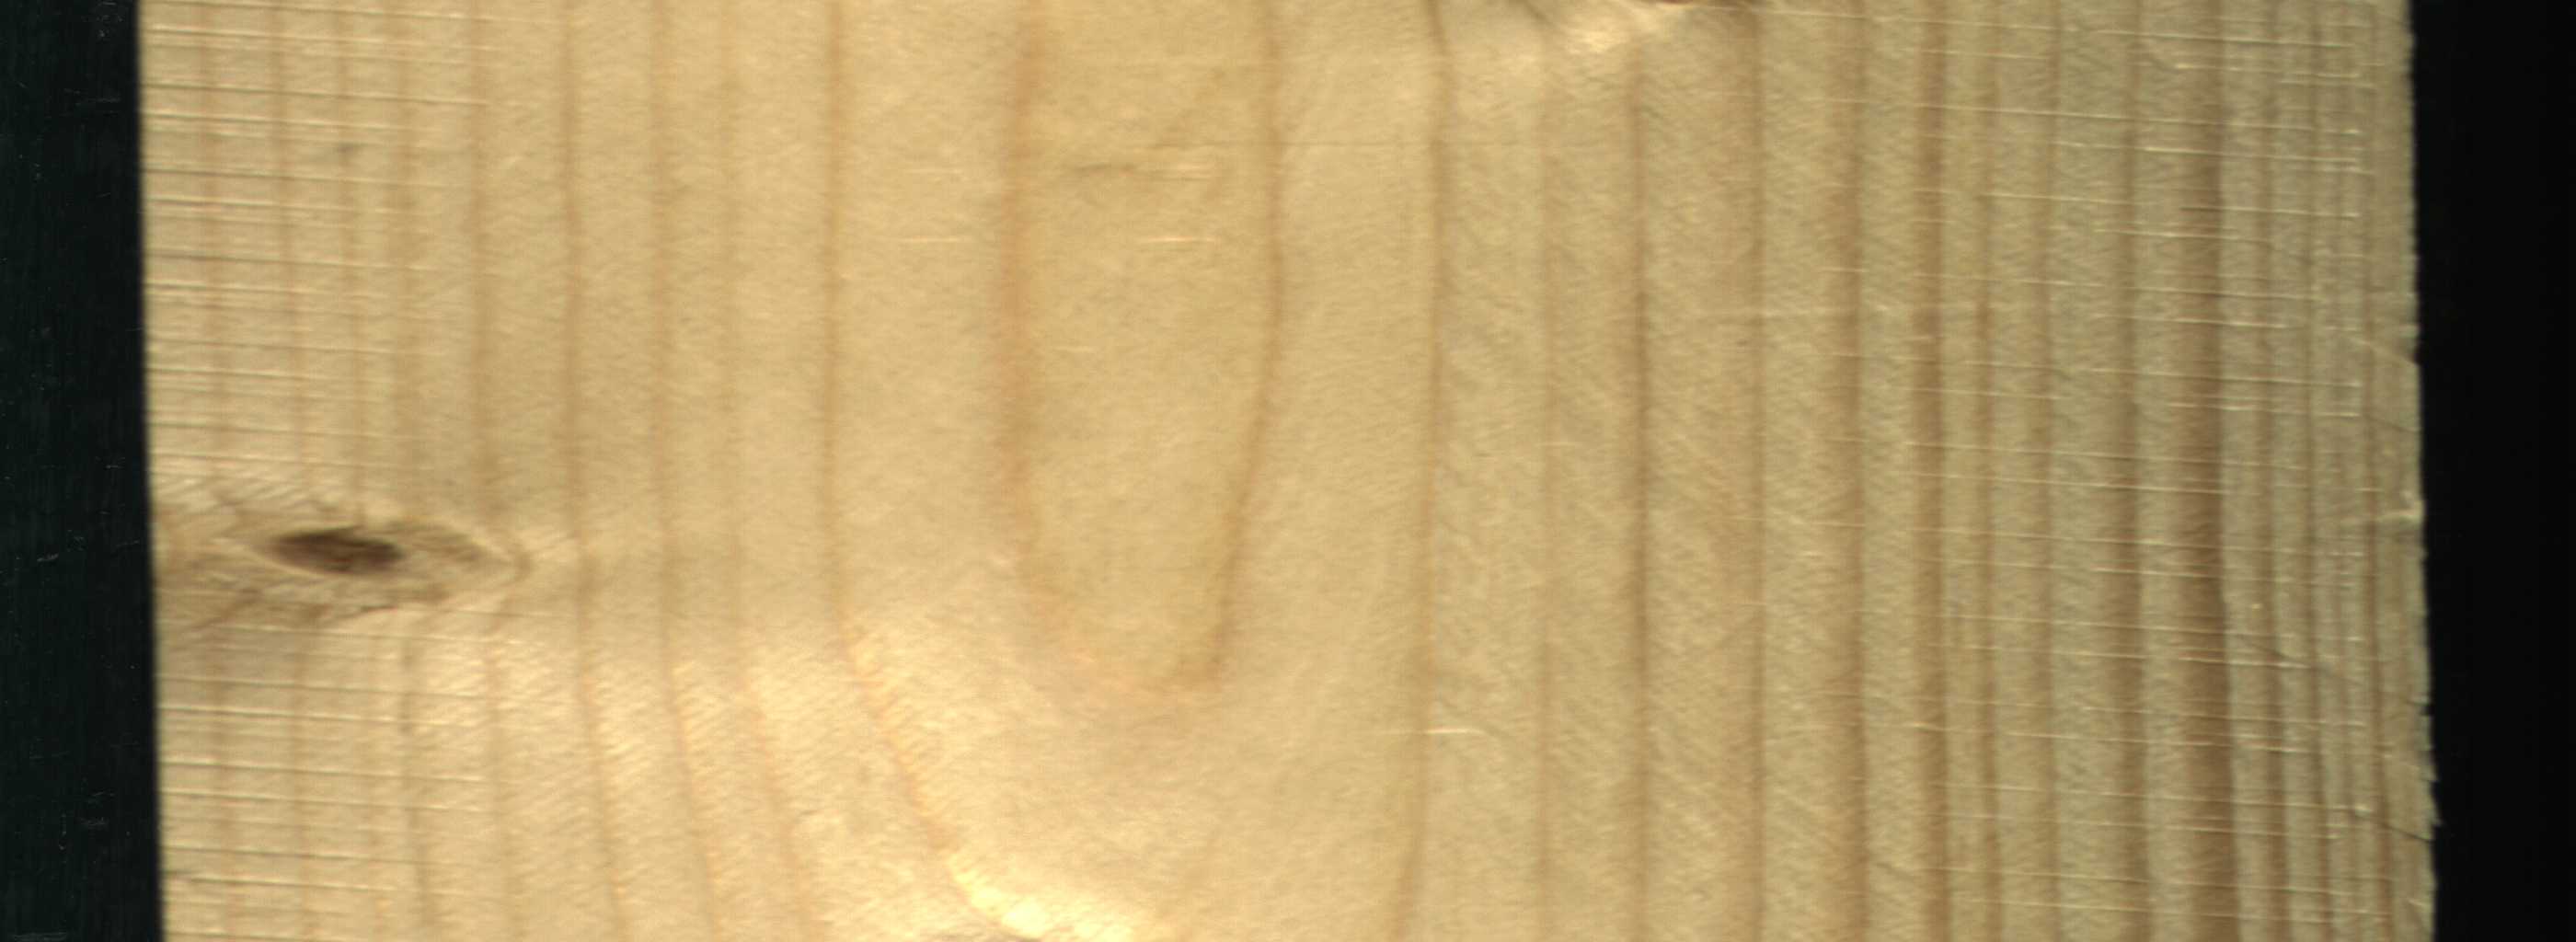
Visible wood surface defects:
Live_Knot